Question: I'm writing a kind of "generic container dialog", which will ensure that all modal dialogs in an app will have the exact same "chrome" (namely, buttons, icons, etc.). I came up with the following:

The 'containerPanel' is just a 'System.Windows.Forms.Panel'.
Now what I want is as follows: for each dialog in an app, I want to create a separate 'UserControl' (not a full-blown 'Form') and then "host" it inside this generic dialog. To do so, I need to somehow make this dialog self-adjustable so that it would shrink or grow depending on the size of a control hosted inside it.
How can I do that? Do I need some kind of layout control, or is there some special magical property to do this?
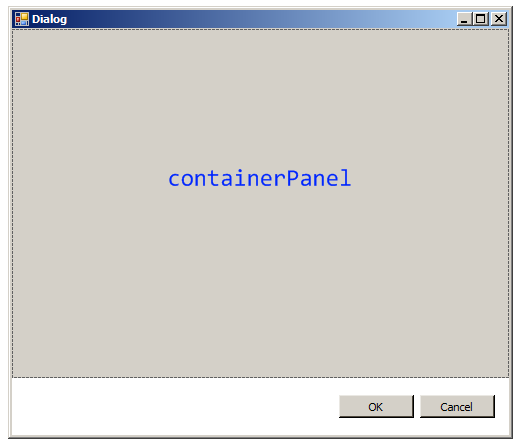
Answer: There is an boolean autosize property for windows.form.control . When true it allows the control to autosize automatically to fit its contents